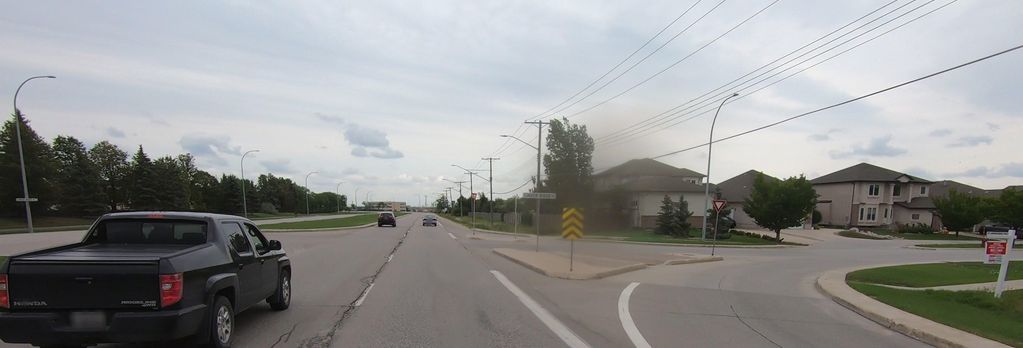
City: winnipeg